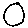
Label: circle